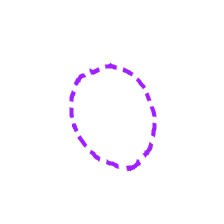
Shape: circle